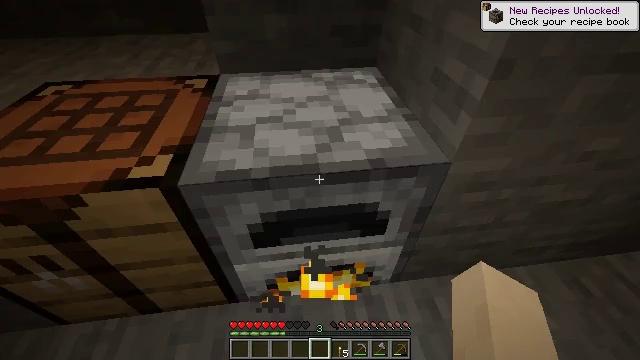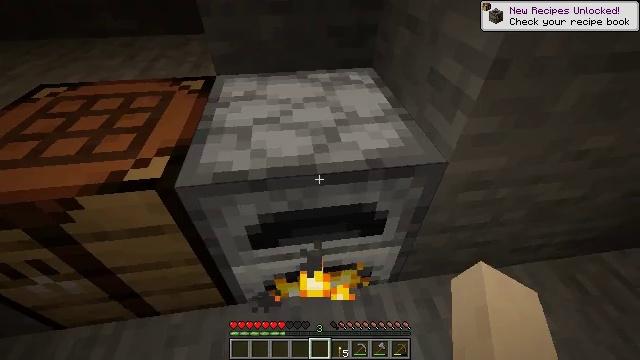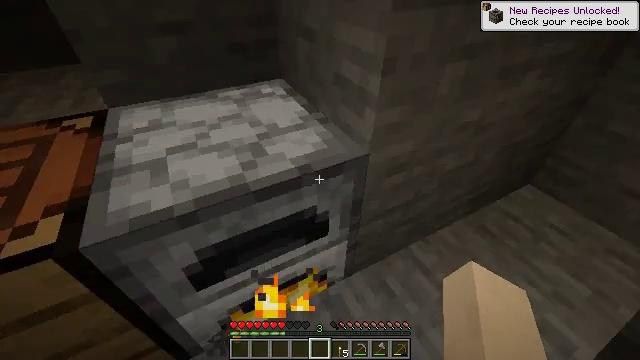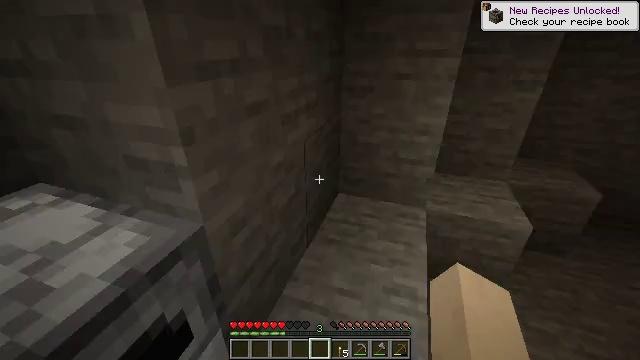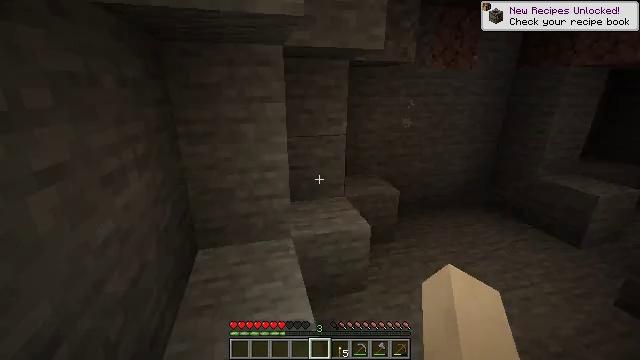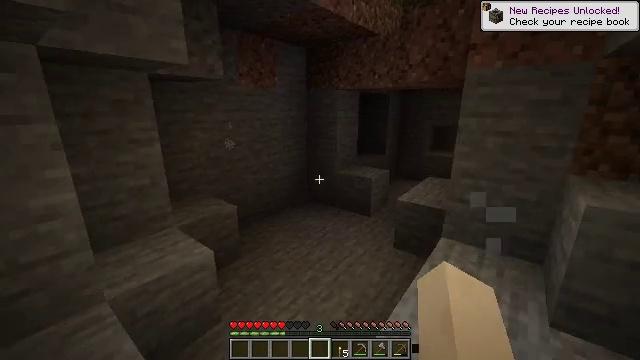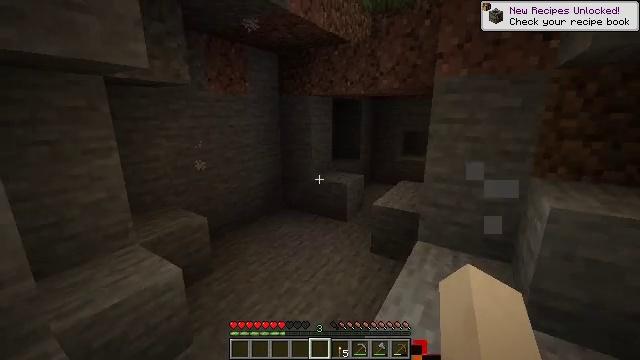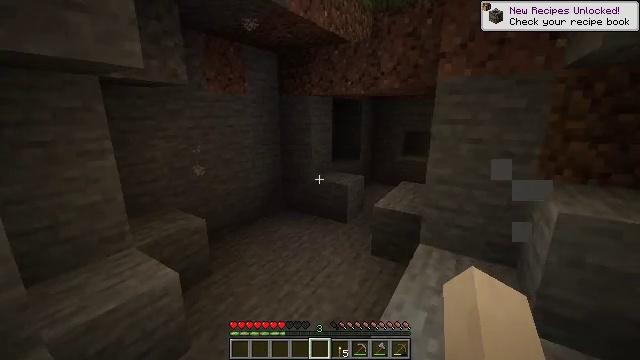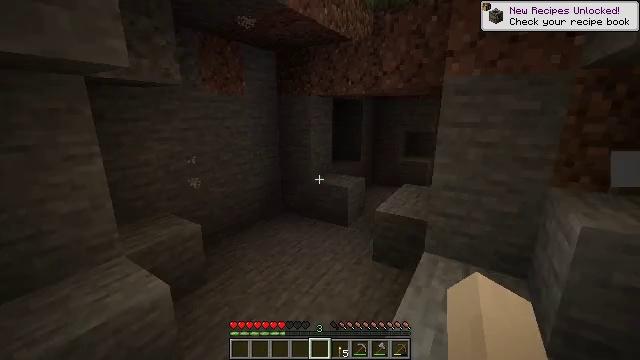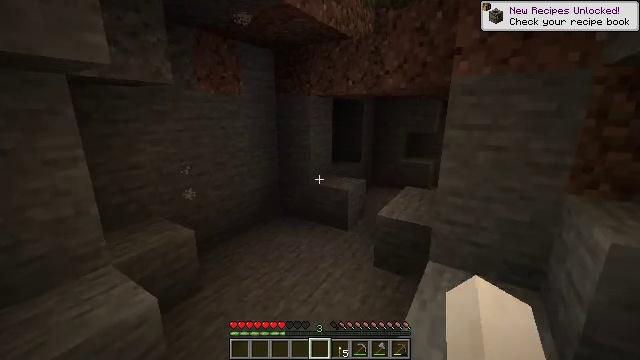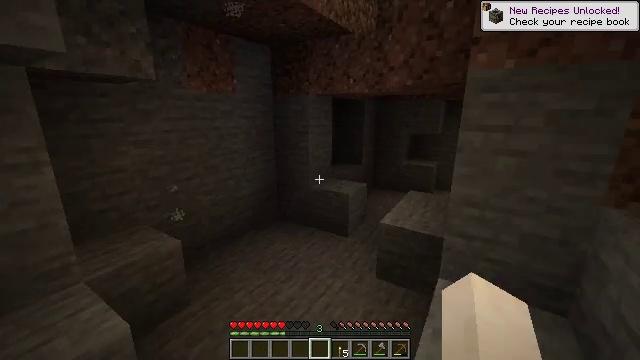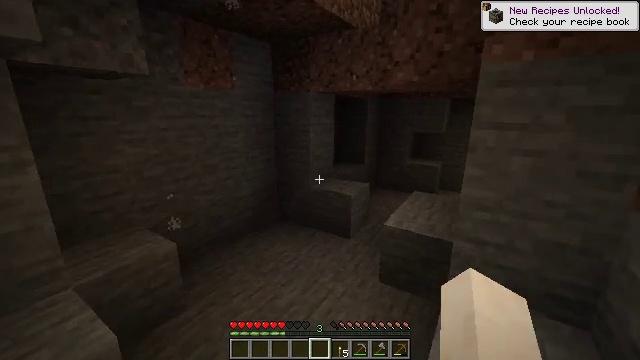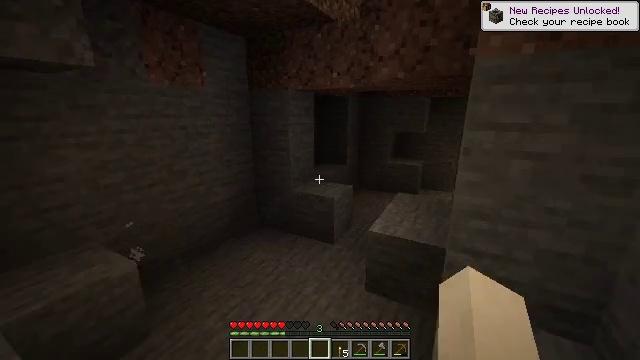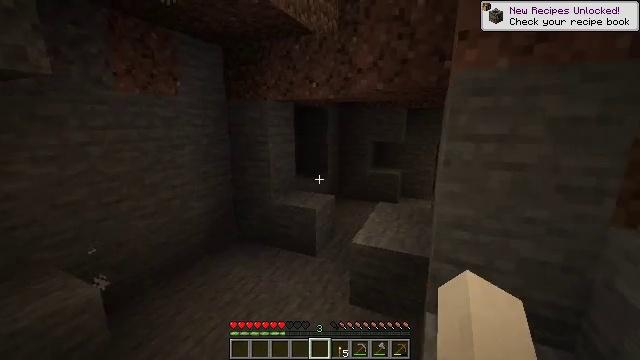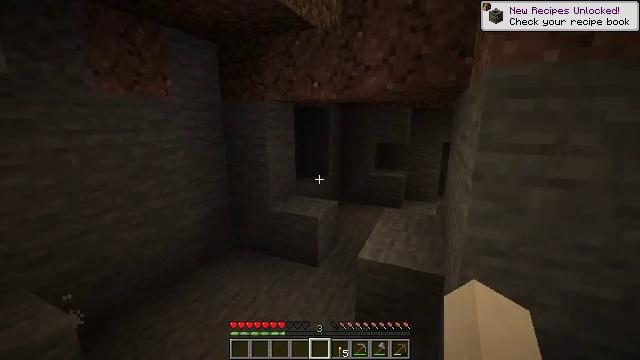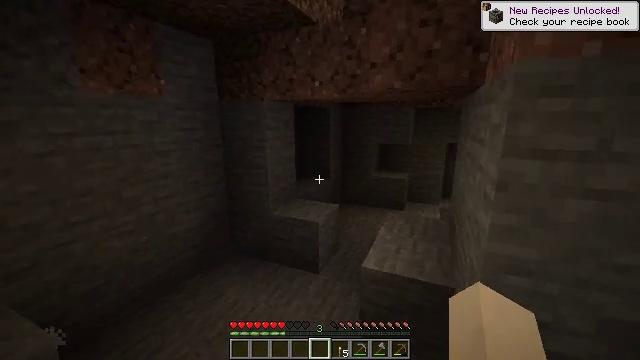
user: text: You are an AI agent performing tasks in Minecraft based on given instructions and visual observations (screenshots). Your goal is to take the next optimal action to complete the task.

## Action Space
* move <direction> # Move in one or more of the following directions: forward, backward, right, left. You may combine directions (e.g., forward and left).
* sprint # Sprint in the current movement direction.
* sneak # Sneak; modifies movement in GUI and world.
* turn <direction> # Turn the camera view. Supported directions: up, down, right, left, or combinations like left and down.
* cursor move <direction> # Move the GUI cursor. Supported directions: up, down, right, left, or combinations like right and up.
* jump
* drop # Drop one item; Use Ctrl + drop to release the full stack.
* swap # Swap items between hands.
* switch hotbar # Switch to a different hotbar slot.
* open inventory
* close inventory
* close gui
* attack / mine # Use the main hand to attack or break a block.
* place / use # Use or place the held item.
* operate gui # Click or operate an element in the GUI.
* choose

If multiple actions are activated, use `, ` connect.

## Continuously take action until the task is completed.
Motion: motion action
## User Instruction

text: craft item air
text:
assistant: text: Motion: close gui
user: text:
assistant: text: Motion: turn right and up, open inventory
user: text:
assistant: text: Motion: turn right and up
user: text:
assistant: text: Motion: turn right and up
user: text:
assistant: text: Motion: turn right and up
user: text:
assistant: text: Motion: move forward, turn right and up
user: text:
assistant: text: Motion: move forward
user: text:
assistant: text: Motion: move forward
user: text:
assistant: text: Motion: move forward
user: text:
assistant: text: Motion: move forward
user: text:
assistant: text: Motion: move forward
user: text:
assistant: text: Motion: move forward, turn right
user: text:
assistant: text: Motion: move forward, turn right and up
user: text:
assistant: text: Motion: move forward
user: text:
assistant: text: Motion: move forward
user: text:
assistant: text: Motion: move forward
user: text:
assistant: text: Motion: move forward and move left, turn right and up
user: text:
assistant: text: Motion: move forward and move left, turn right and up
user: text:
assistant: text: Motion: move forward and move left, turn right and up
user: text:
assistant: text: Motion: move forward and move left, turn right
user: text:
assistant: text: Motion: move forward and move left
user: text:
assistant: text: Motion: move forward and move left
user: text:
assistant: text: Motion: move forward and move left
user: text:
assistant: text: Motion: move forward
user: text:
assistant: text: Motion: move forward
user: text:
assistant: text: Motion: move forward
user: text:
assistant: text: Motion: move forward
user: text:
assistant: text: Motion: move forward
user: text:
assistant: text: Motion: move forward and move left
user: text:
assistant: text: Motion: move forward and move left